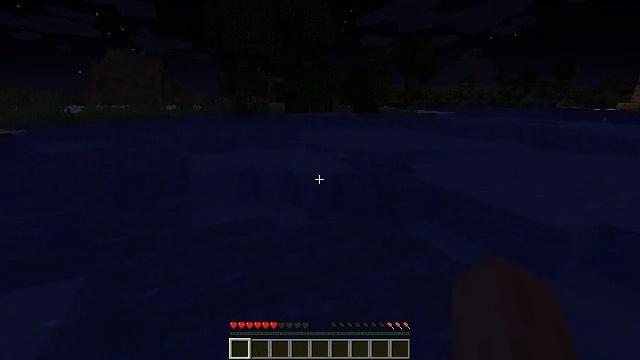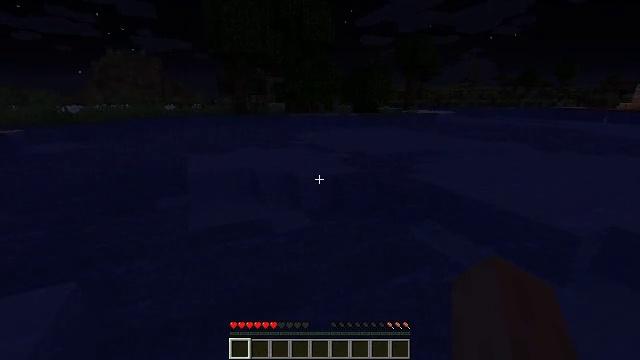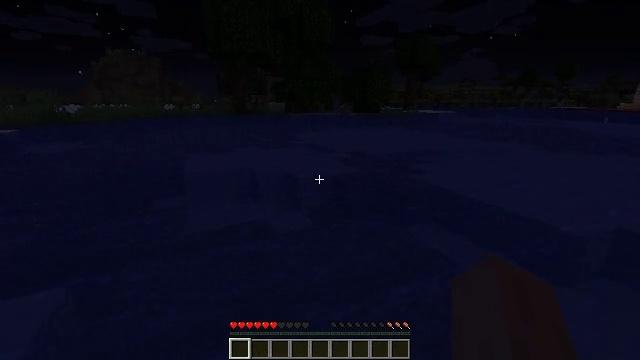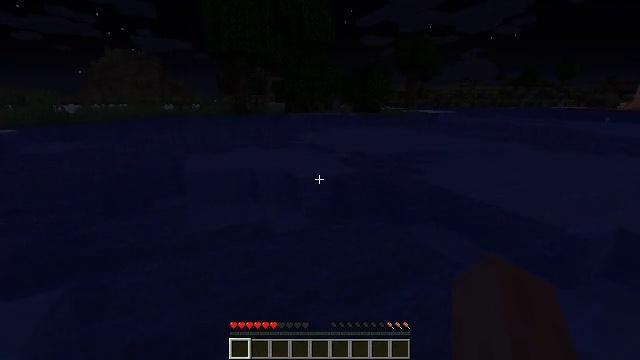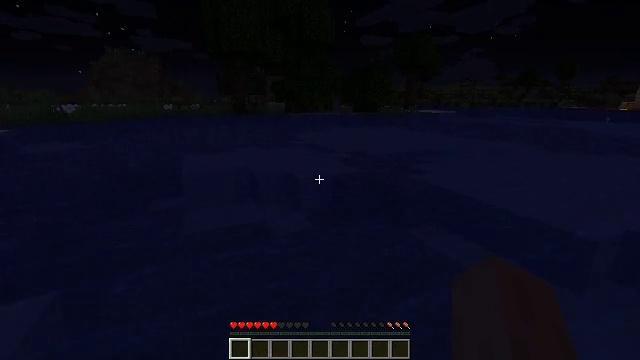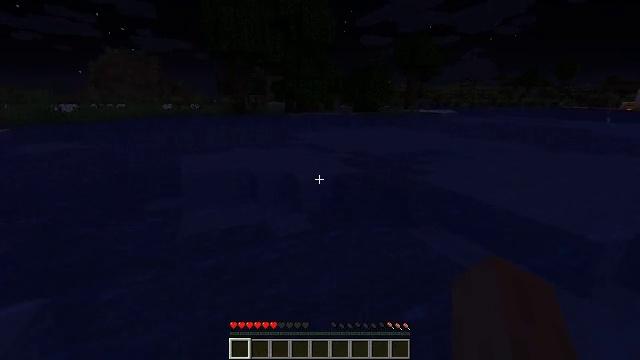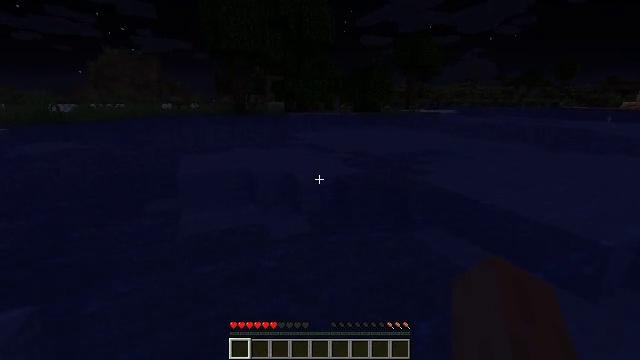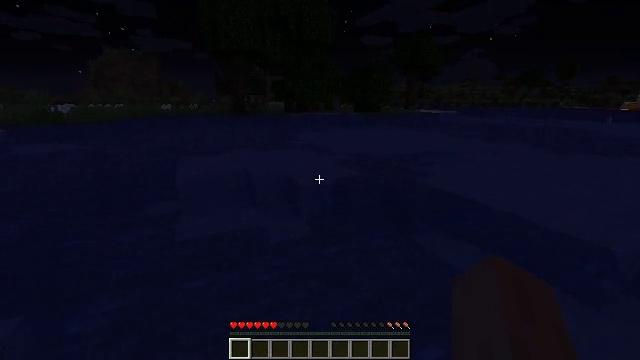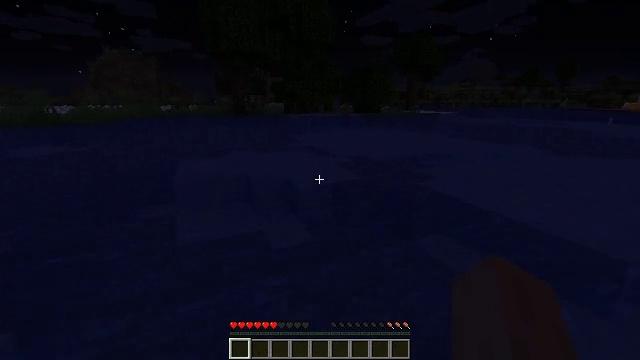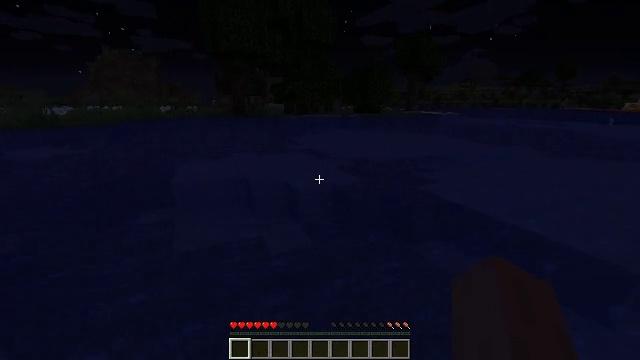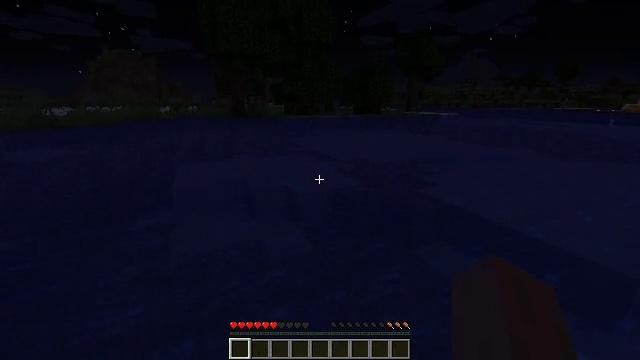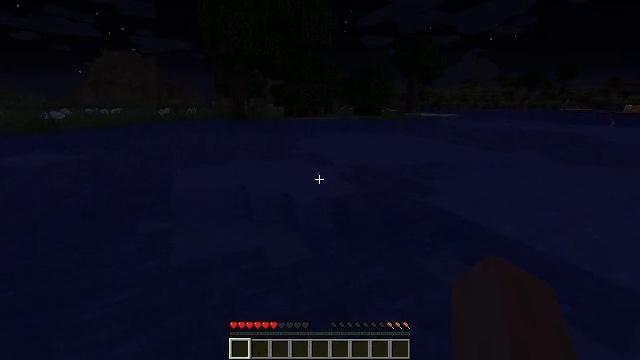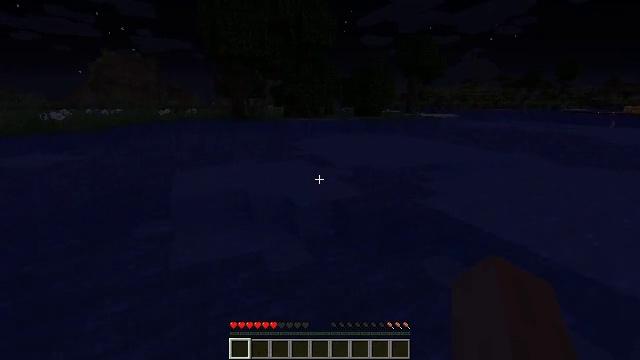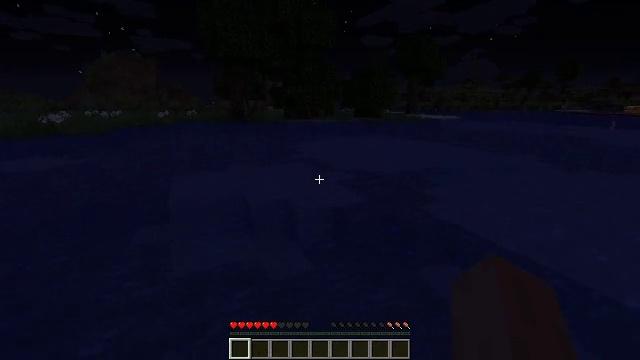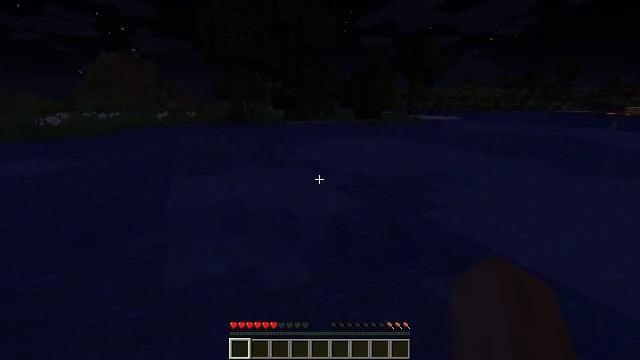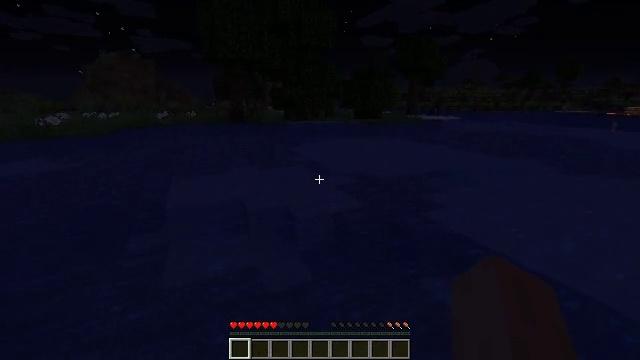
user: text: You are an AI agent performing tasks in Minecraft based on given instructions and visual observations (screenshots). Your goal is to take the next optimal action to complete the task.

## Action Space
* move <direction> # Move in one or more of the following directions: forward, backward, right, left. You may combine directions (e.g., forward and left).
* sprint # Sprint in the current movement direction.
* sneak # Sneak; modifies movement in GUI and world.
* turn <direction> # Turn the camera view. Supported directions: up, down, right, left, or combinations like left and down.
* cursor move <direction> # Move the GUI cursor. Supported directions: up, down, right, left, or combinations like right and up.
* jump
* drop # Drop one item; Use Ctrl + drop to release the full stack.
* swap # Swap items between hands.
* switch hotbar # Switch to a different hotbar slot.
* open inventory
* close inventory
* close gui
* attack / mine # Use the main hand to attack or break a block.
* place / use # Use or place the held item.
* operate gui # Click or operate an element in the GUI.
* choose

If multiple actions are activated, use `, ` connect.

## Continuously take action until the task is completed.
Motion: motion action
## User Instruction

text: Dig up the grass block for dirt.
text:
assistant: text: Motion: move forward, sprint
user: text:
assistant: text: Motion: move forward, sprint
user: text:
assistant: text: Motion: move forward, sprint
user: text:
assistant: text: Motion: move forward, sprint
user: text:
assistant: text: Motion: move forward
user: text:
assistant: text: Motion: move forward, jump
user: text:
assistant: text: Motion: move forward, jump
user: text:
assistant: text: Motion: move forward, jump
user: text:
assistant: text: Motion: move forward, jump
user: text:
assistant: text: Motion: move forward, jump
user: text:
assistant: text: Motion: move forward, jump
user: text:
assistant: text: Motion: move forward, jump
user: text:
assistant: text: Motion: move forward, jump
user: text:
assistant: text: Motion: move forward, jump
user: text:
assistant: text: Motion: move forward, jump
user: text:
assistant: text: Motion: move forward, jump
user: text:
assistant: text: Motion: move forward, jump
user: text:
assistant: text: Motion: move forward, jump
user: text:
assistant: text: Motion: move forward, jump
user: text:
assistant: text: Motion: move forward, jump
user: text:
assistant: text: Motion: move forward, jump
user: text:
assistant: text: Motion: move forward, jump
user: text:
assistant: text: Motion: move forward, turn right and up, jump
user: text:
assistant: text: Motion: move forward, turn right and up, jump
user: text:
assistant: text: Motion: move forward, jump
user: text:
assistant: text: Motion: move forward, turn up, jump
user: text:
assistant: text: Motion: move forward, turn right and up, jump
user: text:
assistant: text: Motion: move forward, turn right and up, jump
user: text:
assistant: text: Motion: move forward, jump
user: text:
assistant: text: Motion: move forward, jump